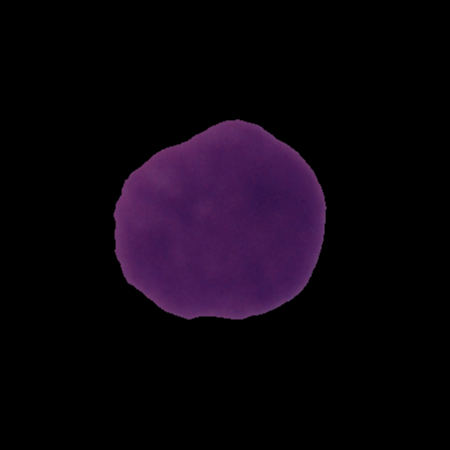
Label: cancer